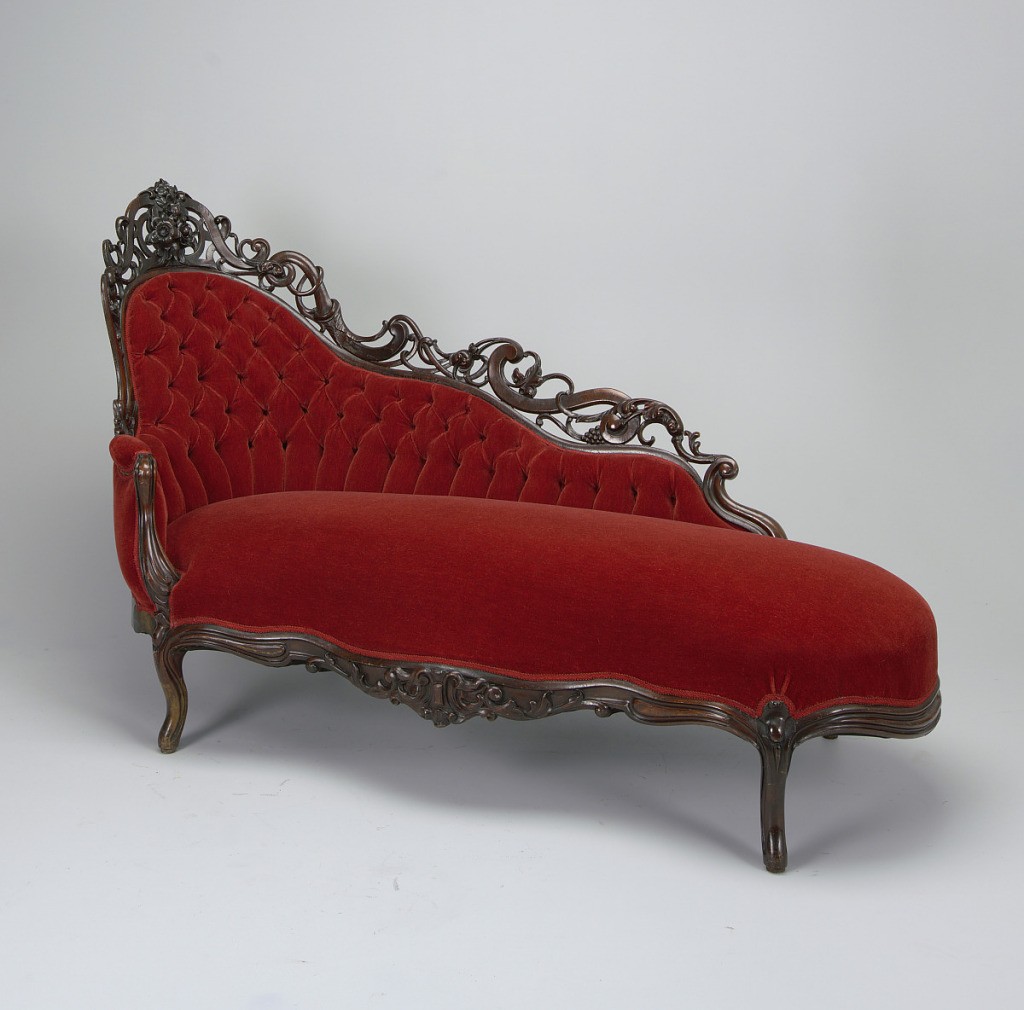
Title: Chaise
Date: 1860–70
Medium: Rosewood veneer, oak (frame), velvet upholstery
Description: Serpentine front, rounded ends, cabriole legs fitted with castors; back of serpentine profile, raised high in circle at one end and crowned with pierced cresting of laminated wood in scrolls and acanthus shoots. Cluster of flowers in relief at center of arched back, and another at center of apron. Upholstered in contemporaneous machine-woven fancy compound satin, tufted on back.